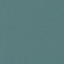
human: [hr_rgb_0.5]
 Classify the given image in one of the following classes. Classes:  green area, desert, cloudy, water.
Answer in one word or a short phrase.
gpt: water